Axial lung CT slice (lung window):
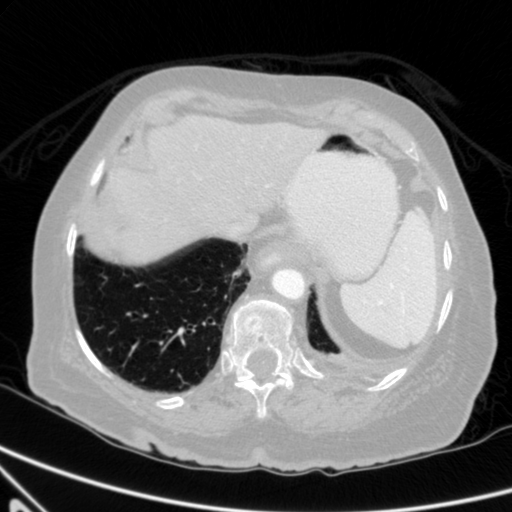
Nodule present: no